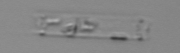
Label: Cerataulina_pelagica